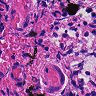
Metastatic tissue present: no